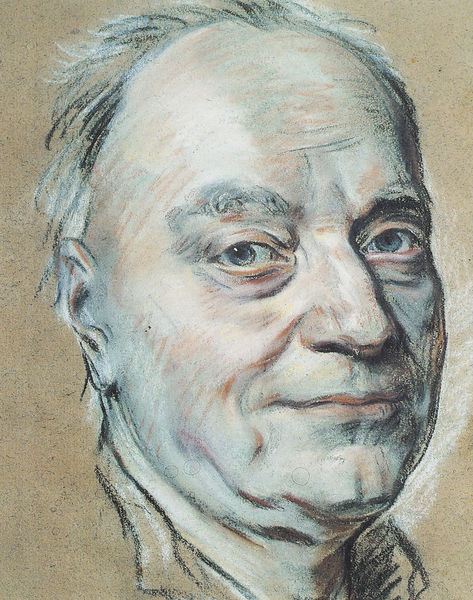
Titel: Prosper Jolyot de Crébillion
Künstler: Maurice-Quentin de La Tour
Institution: Saint-Quentin, Musée Antoine-Lécuyer
Schlagwörter: blau, gemälde, kopf, mann, grau, kreide, mund, nase, ohr, stirn, zeichnung, blick, beige, hemd, augen, falten, gesicht, kragen, portrait, haare, augenbrauen, kinn, lippen, lächeln, farbig, grübchen, brauen, glatze, gesich, augenringe, halbglatze, doppelkinn, fahl, ölkreide, zinken